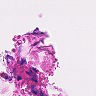
Metastatic tissue present: no